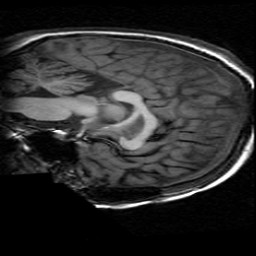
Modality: T1w
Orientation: sagittal
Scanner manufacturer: ge
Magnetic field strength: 3 T
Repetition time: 0.009048 s
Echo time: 0.001844 s